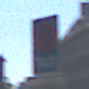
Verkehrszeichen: Taxenstand
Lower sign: ZeitangabenMitBeschraenkungAufWochentage7
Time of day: MorningAfternoon
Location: Outdoor (Urban)
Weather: Clear
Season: NotSpecified
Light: Natural